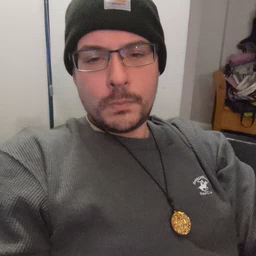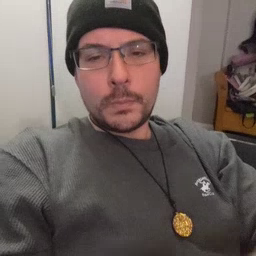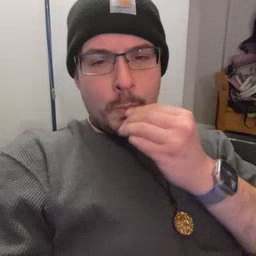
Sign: blow